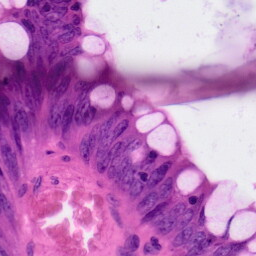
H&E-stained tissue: Colon